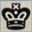
Piece: bK